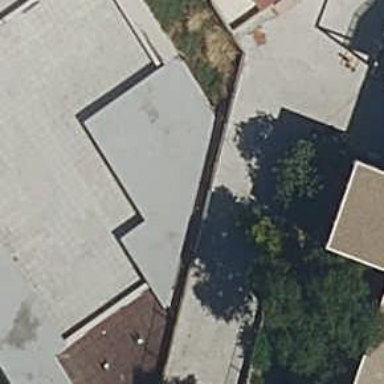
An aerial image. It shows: View of roof of building.